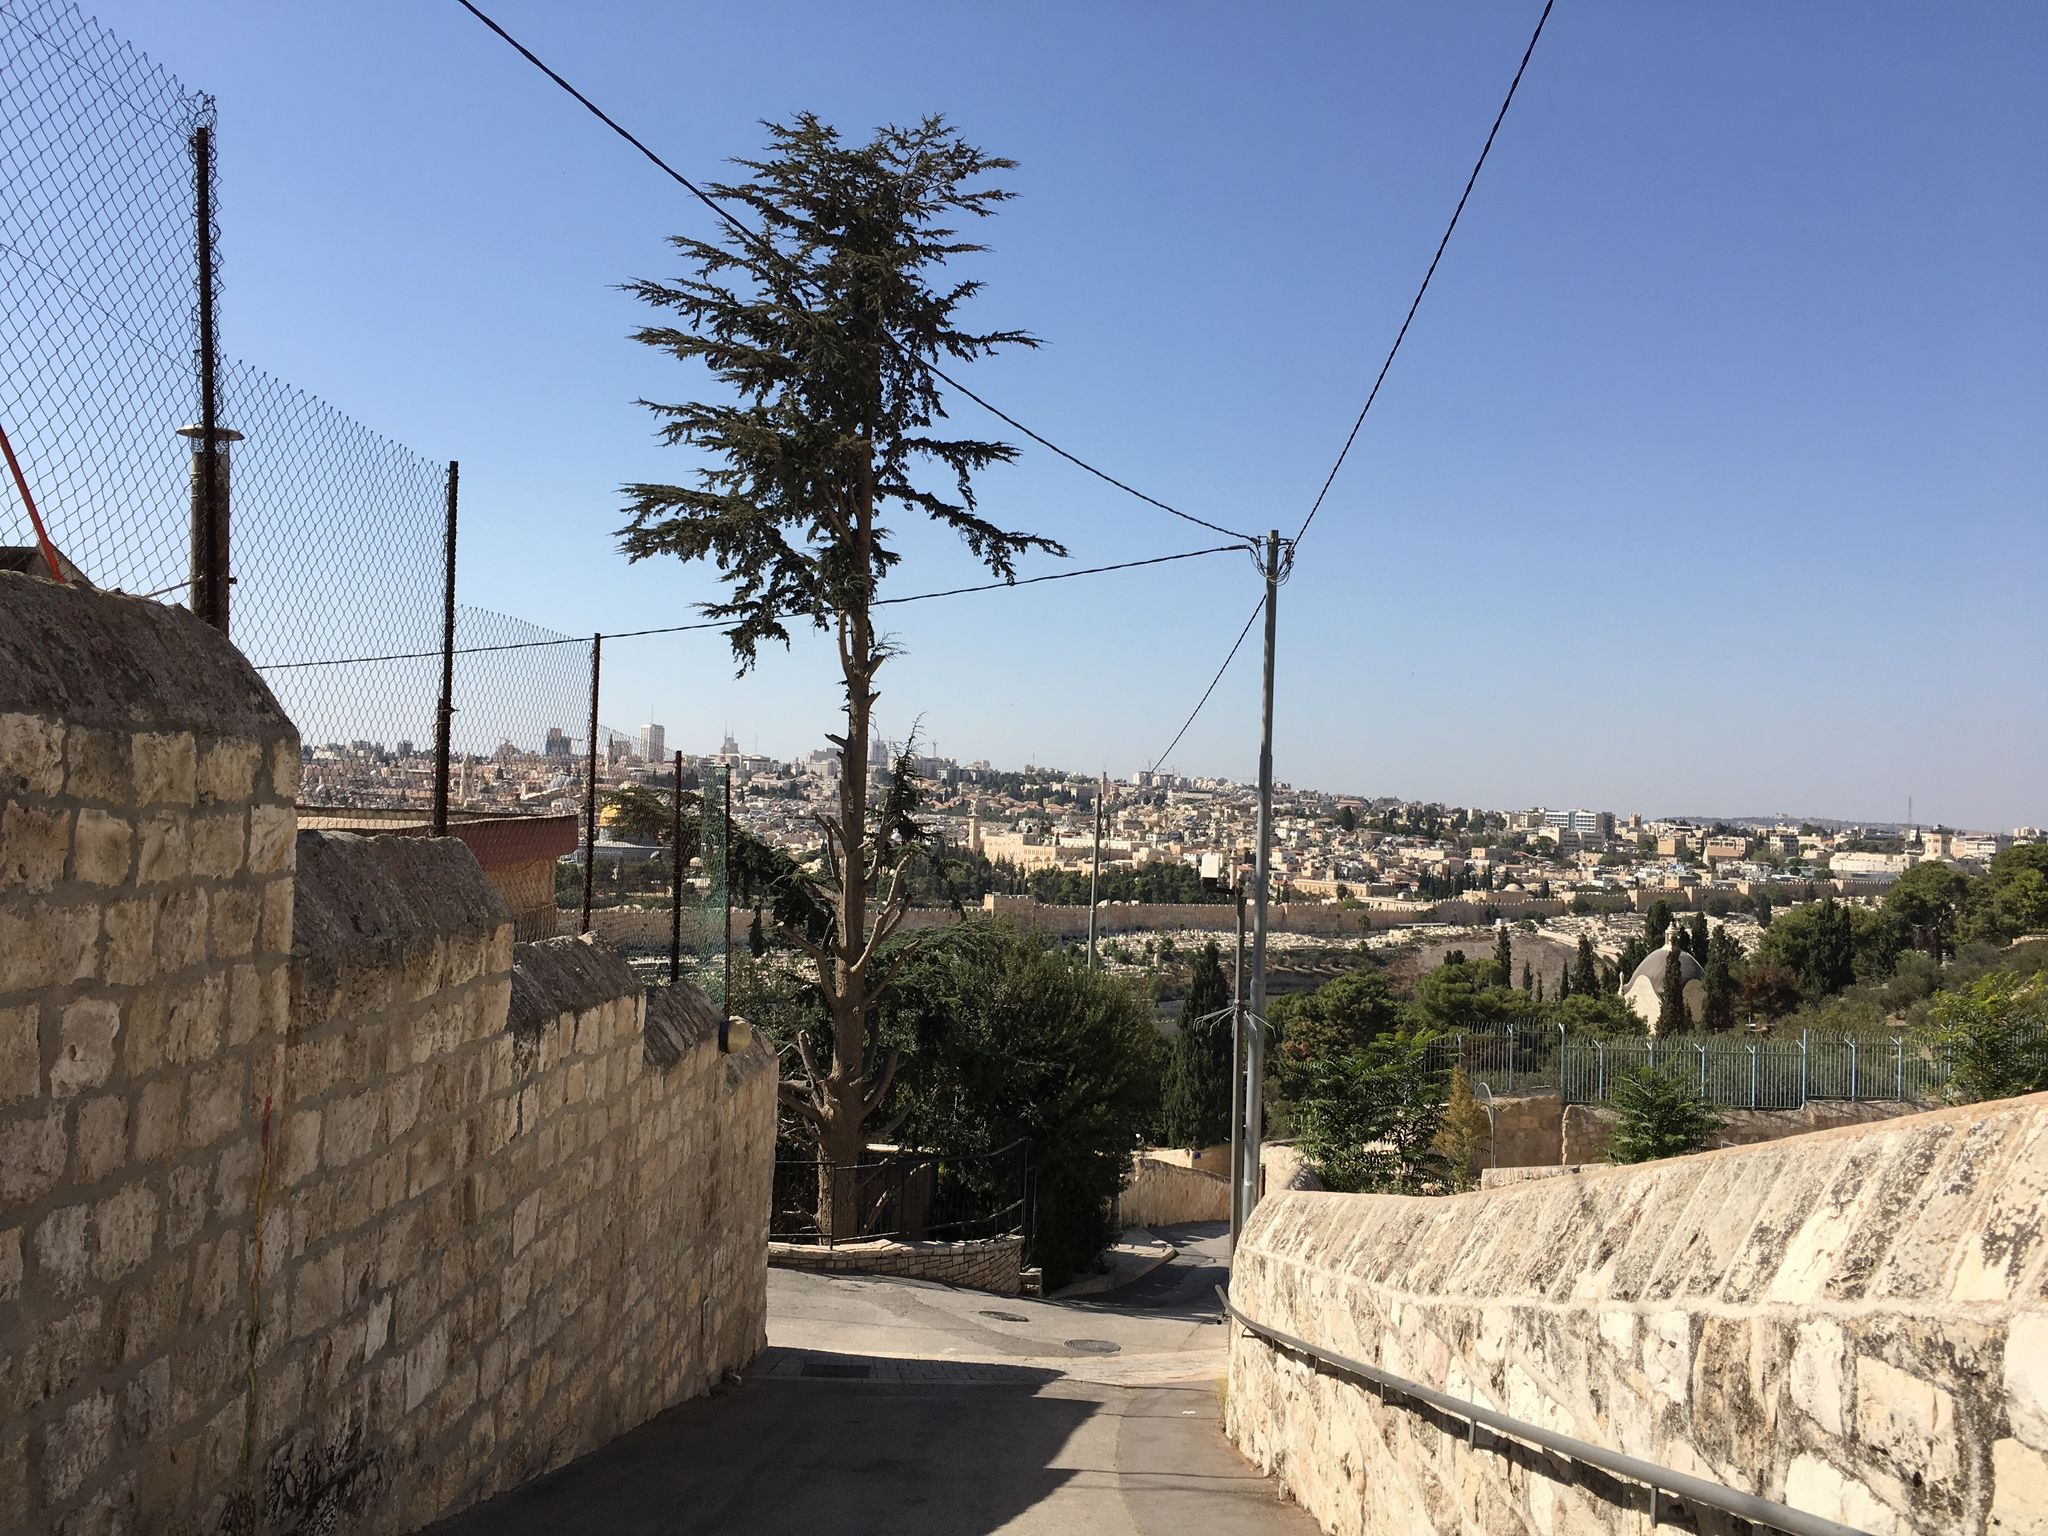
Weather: clear
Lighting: day
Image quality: good
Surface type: walking surface
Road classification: unclassified, steps
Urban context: urban centre
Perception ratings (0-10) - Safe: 1.93, Lively: 2.56, Beautiful: 7.93, Boring: 3.01, Depressing: 4.37, Wealthy: 1.13